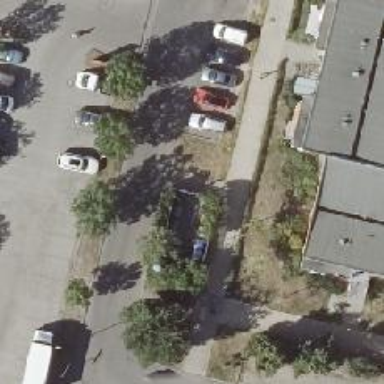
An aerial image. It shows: Footway with concrete surface.